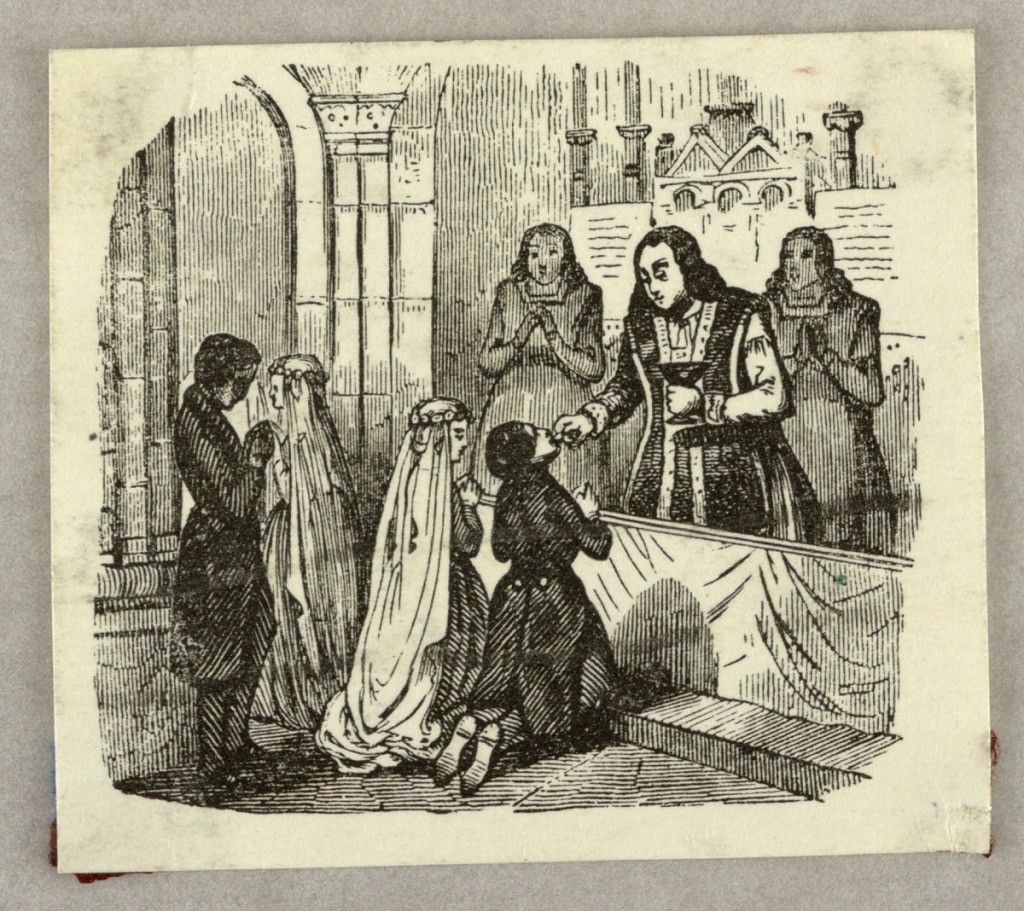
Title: First Communion
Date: ca. 1840
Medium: Wood engraving on paper
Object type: Print
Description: A priest giving the Host to a kneeling boy beside whom a girl kneels. A standing boy awaits his turn. A girl leaves the altar.